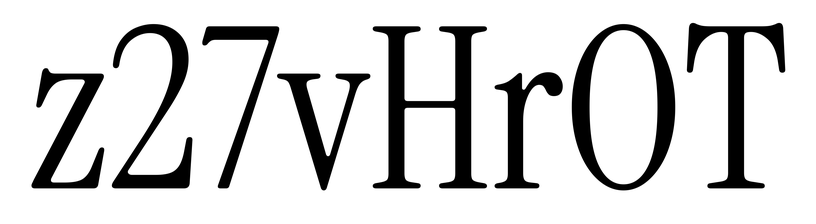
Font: InstrumentSerif-Regular